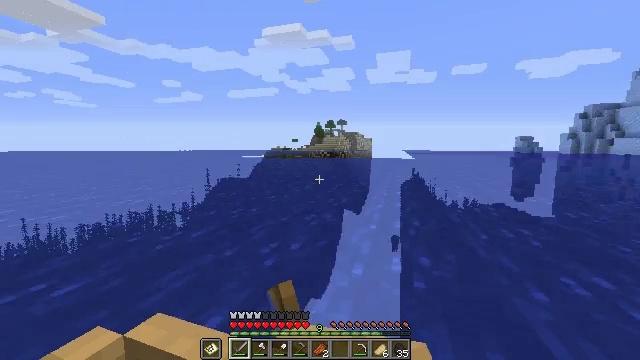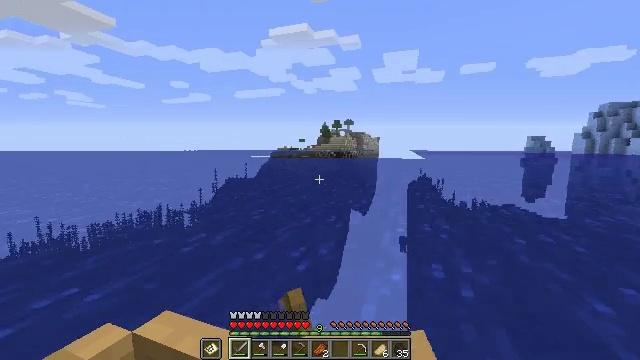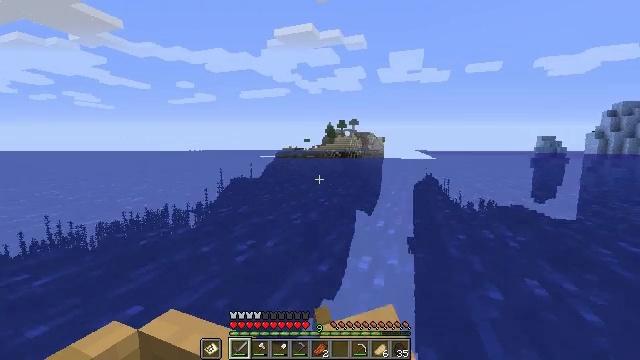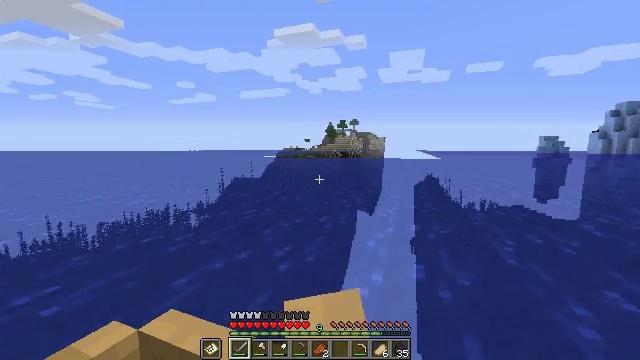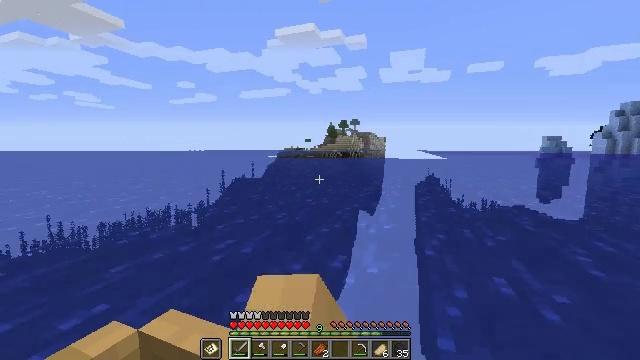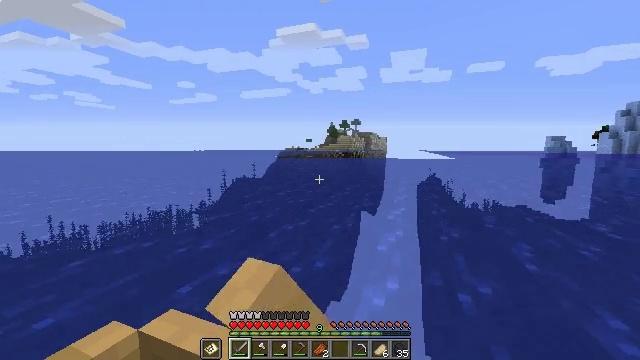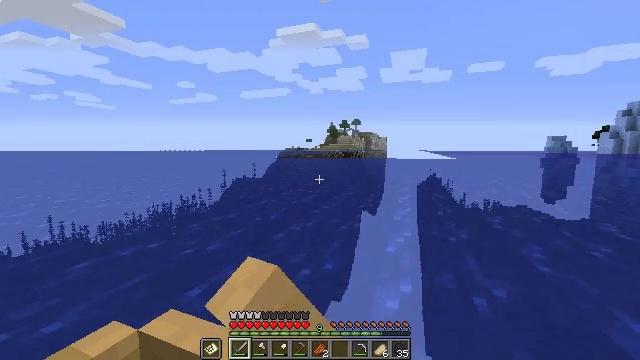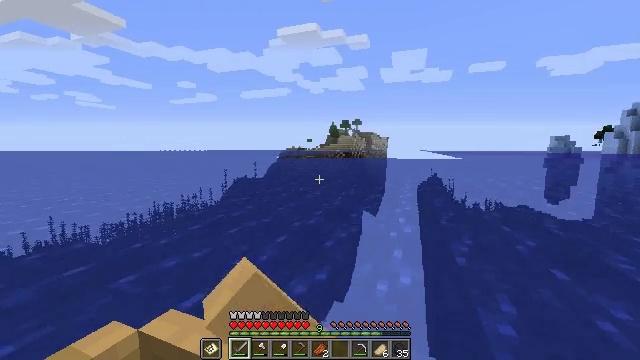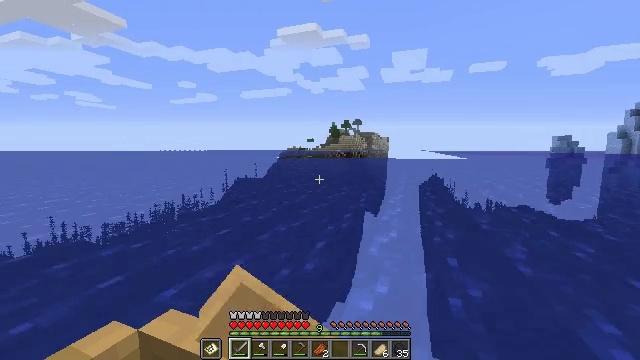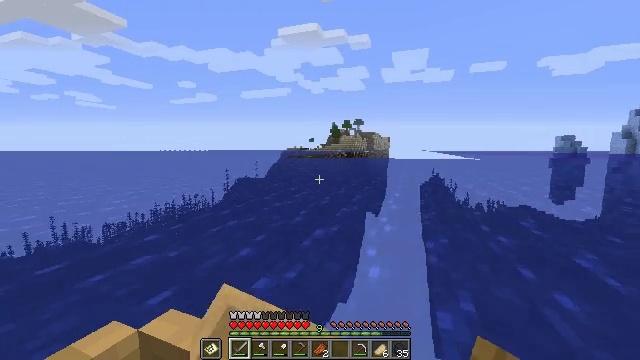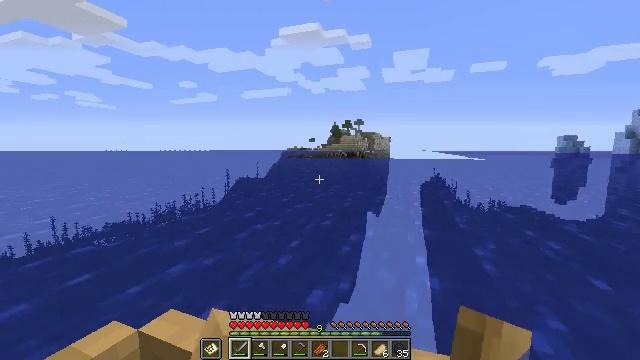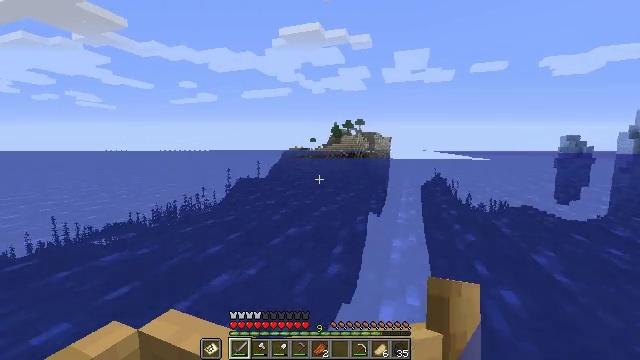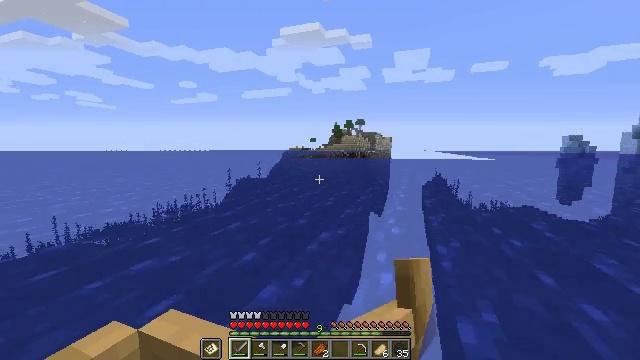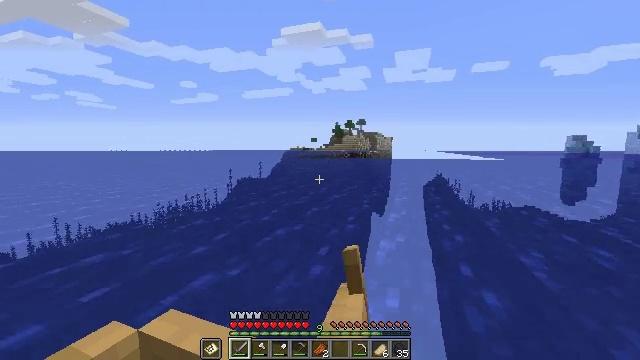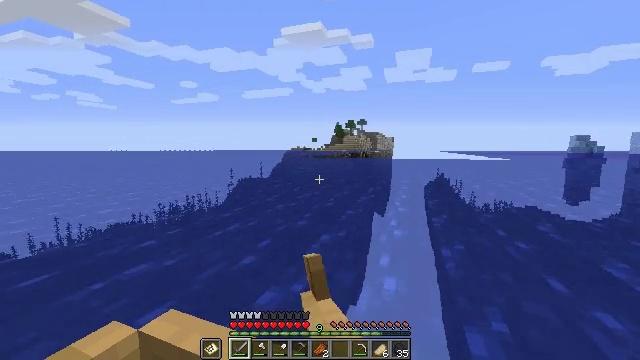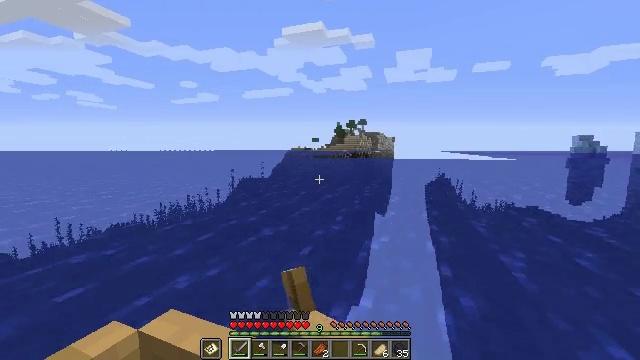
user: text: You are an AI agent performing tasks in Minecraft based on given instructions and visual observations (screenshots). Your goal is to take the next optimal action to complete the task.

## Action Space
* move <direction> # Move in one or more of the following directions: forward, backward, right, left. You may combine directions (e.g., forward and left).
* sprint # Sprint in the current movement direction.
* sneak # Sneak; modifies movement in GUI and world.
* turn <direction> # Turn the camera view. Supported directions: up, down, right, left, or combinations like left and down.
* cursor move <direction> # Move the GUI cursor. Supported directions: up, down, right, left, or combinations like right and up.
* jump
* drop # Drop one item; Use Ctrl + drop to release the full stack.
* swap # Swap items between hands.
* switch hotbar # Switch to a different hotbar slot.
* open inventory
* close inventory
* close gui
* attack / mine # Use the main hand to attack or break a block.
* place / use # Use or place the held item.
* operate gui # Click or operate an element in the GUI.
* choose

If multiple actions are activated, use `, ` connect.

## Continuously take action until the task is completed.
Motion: motion action
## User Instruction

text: Mine sand by the water.
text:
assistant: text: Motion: move forward, turn left
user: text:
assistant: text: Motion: move forward
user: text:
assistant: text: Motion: move forward
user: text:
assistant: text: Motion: move forward
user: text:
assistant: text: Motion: move forward
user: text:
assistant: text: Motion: move forward
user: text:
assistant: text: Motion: move forward
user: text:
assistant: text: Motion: move forward
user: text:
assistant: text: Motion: move forward
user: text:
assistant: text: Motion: move forward
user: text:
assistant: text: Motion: move forward
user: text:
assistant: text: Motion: move forward
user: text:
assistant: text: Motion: move forward
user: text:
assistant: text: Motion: move forward
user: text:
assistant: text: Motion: move forward
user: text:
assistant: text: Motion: move forward
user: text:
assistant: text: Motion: move forward
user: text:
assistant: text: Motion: move forward
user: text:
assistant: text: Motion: move forward
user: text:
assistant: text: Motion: move forward
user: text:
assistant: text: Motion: move forward
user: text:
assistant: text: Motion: move forward
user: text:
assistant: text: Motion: move forward
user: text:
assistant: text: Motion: move forward
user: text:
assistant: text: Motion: move forward
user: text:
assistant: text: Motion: move forward, turn right and up
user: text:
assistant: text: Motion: move forward, turn right and up
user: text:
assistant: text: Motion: move forward, turn right
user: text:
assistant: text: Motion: move forward
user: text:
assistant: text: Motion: move forward